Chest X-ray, AP view. Patient: 31 years old, sex M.
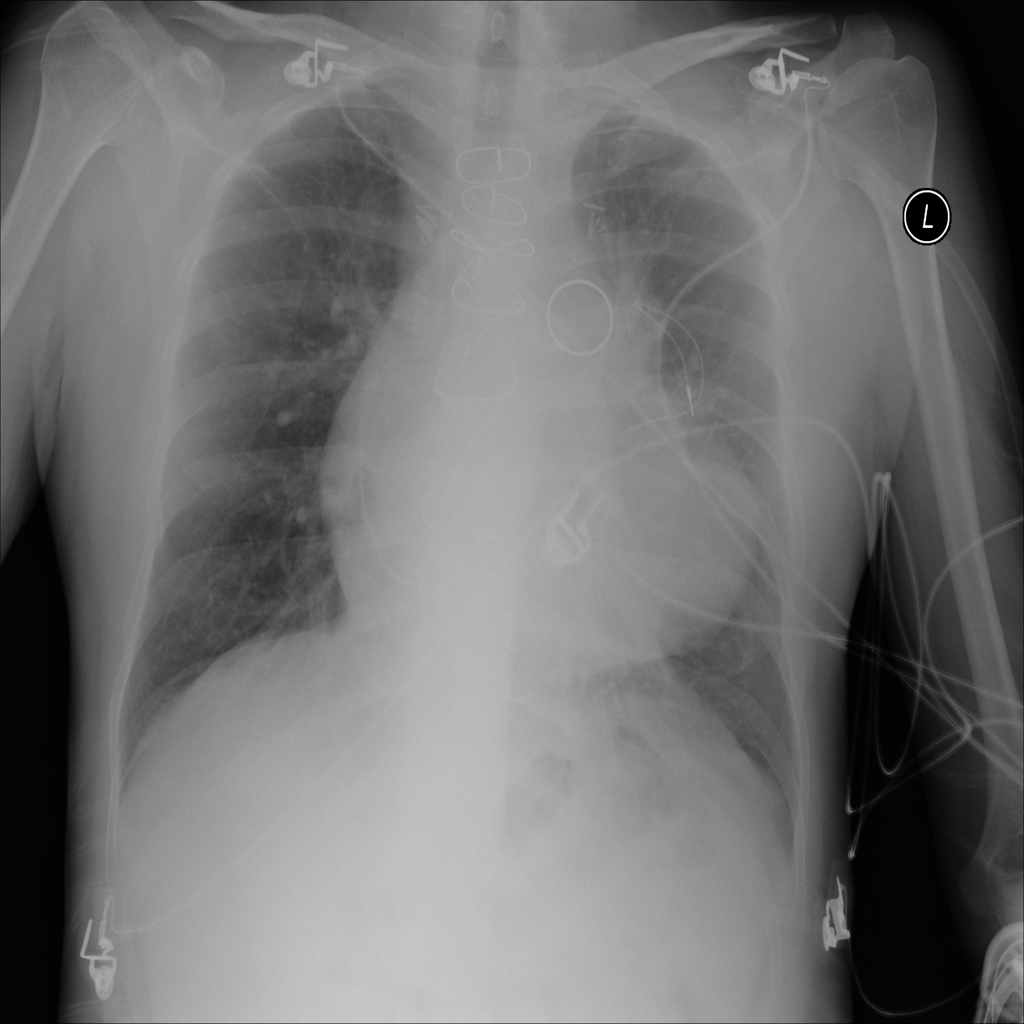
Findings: Cardiomegaly, Effusion